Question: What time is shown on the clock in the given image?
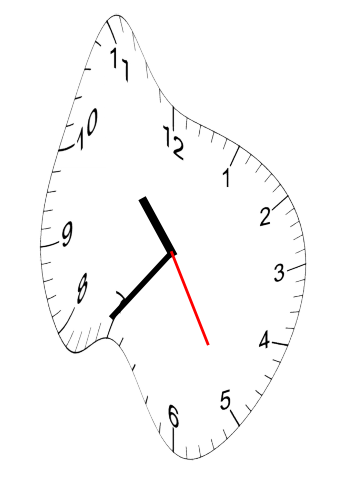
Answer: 10:36:25